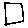
Label: square